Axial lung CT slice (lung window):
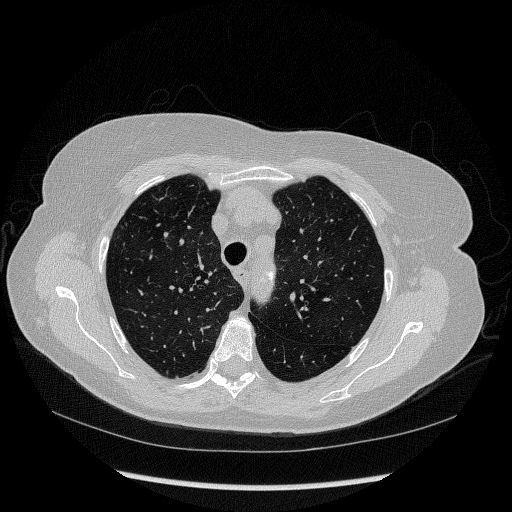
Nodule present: no